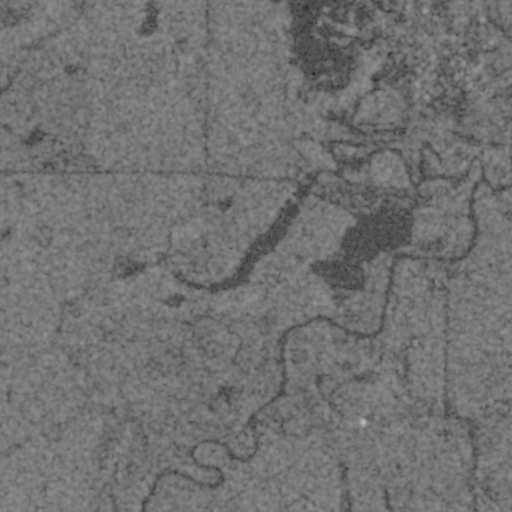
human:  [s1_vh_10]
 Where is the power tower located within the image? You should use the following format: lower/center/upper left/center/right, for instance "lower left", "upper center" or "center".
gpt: The power tower is located in the lower left of the image.
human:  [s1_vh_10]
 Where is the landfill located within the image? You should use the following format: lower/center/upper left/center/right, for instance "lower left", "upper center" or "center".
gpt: There is no landfill in the image.

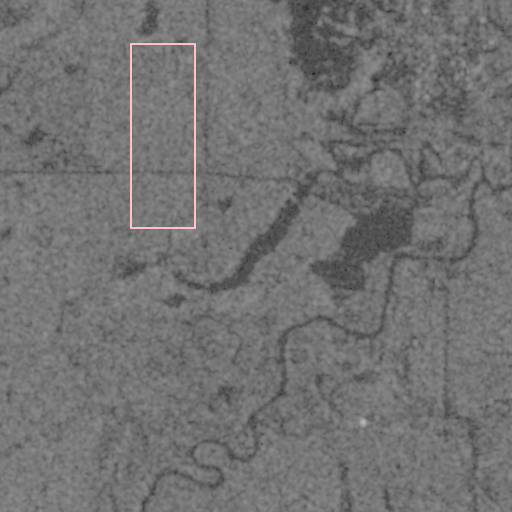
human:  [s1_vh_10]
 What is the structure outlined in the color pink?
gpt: There is no pink outline.
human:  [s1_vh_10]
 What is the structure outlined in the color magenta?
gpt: There is no structure outlined in magenta.